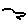
Label: bird